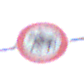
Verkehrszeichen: VerbotReiter
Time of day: Midday
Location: Outdoor (Nature)
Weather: Overcast
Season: NotSpecified
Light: Natural